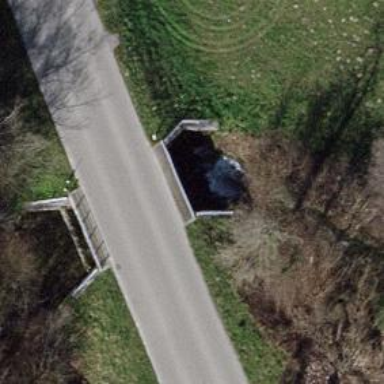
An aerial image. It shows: River passing through tunnel.